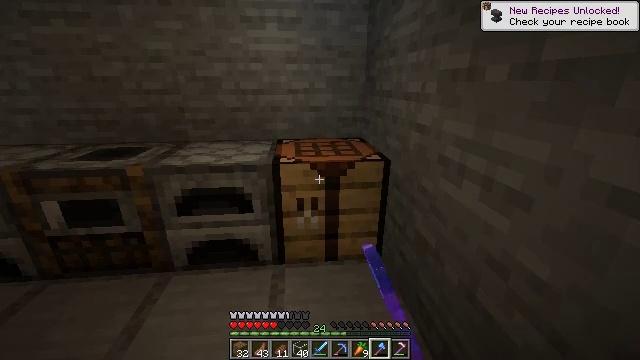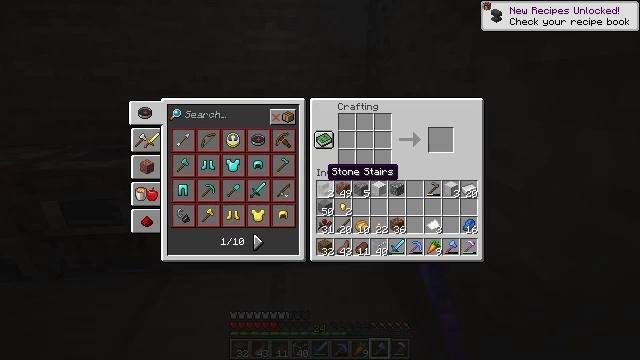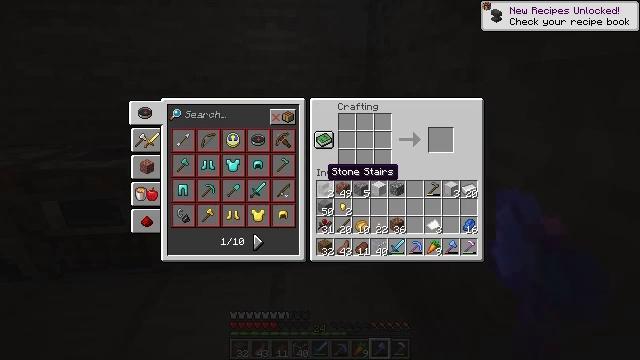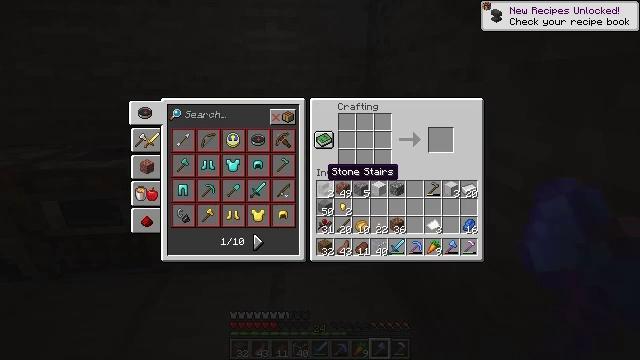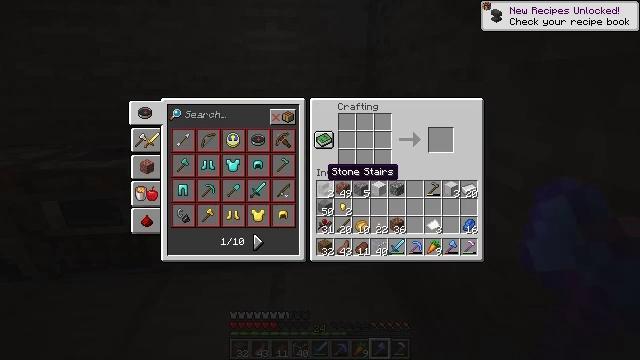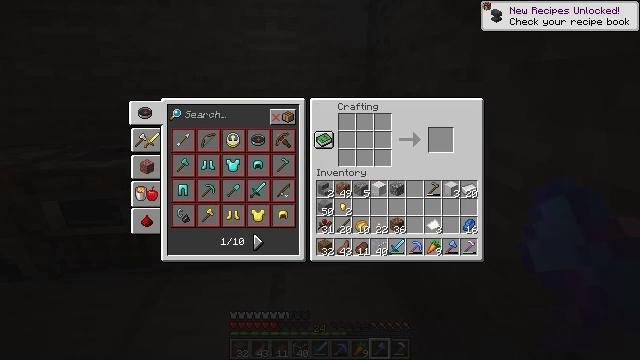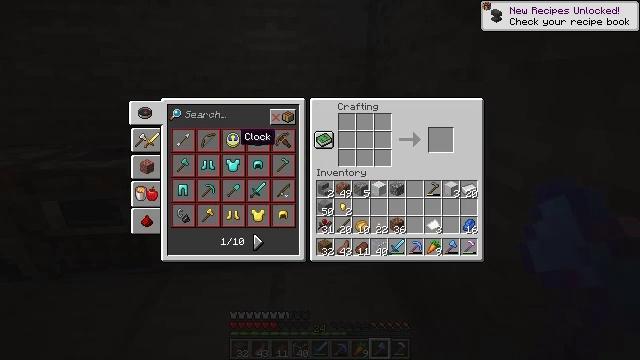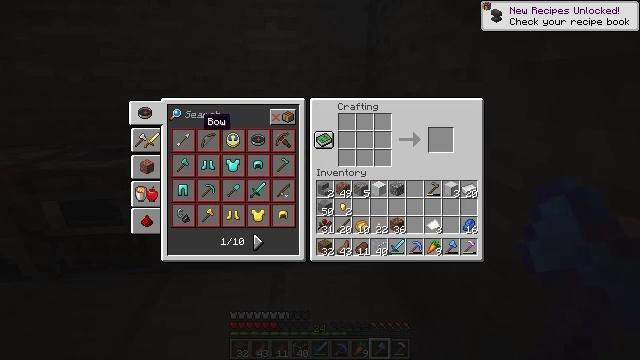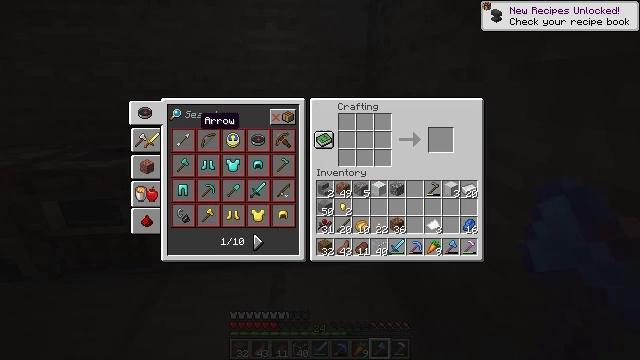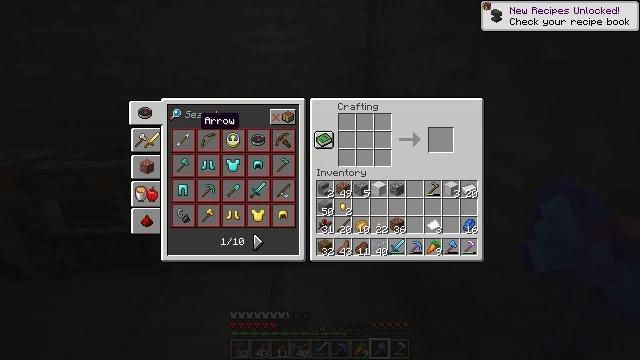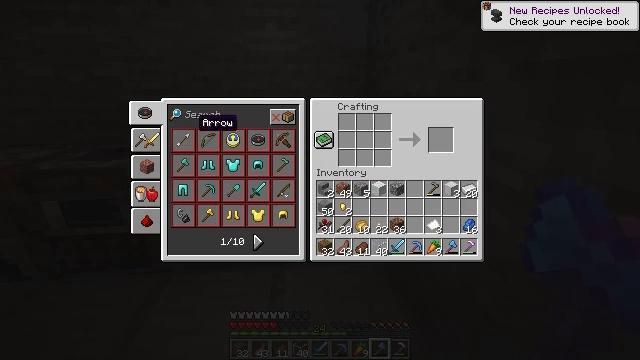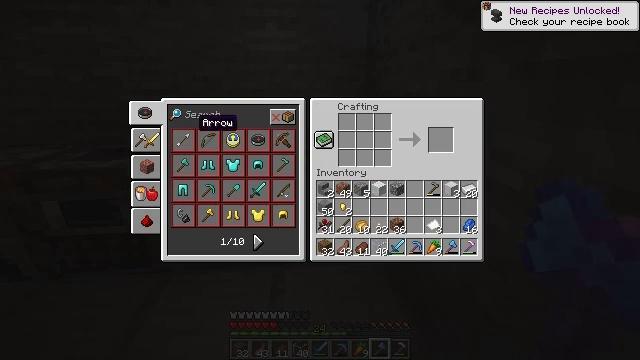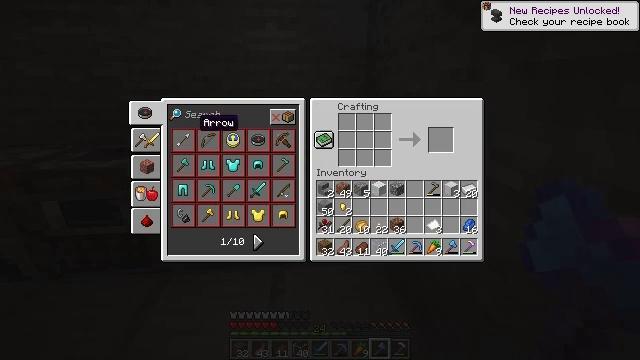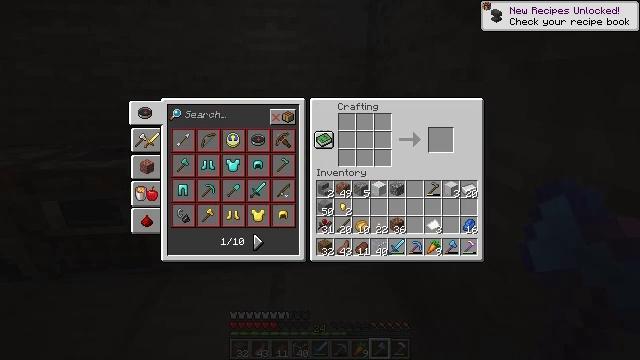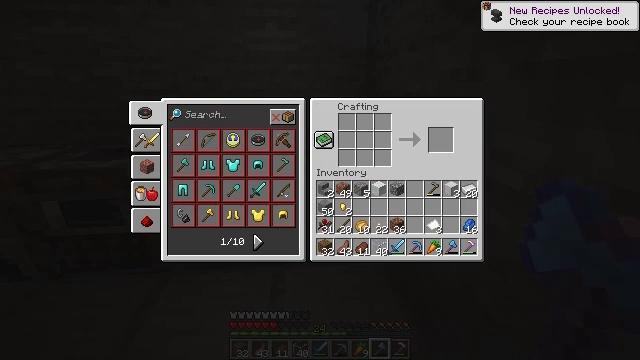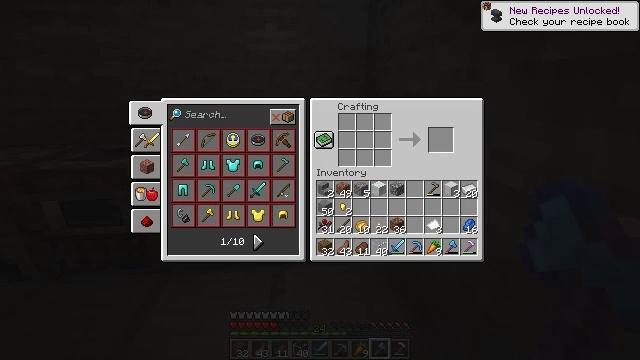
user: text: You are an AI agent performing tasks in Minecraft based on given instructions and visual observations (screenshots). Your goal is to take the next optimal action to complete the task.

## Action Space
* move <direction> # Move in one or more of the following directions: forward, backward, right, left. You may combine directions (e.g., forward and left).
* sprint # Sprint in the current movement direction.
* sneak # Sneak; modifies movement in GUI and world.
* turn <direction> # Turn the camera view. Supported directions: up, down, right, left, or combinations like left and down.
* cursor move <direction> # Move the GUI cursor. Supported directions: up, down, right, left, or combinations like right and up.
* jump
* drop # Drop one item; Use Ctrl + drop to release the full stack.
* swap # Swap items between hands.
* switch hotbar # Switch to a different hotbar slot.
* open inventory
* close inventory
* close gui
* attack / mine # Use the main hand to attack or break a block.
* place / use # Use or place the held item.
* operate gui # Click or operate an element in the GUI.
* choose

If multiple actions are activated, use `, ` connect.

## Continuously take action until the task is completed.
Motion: motion action
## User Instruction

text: Put iron blocks and ingots in the crafting grid to make an anvil.
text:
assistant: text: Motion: no_op
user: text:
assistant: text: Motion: no_op
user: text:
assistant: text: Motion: no_op
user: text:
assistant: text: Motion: no_op
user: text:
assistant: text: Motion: turn left
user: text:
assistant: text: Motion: turn left and up
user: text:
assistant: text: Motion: turn left and up
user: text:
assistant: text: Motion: no_op
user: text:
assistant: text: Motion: no_op
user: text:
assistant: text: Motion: no_op
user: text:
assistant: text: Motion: no_op
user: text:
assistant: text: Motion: no_op
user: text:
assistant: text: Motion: no_op
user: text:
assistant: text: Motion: no_op
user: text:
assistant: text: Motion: no_op
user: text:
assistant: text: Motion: no_op
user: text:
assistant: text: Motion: no_op
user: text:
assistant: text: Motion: attack / mine
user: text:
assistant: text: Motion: attack / mine
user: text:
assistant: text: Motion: attack / mine
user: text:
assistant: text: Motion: no_op
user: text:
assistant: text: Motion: no_op
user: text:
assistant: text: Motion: no_op
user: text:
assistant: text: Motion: no_op
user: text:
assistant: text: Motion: no_op
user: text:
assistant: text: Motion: no_op
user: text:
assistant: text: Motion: no_op
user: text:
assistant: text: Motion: move left
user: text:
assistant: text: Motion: move left
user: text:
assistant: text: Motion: move left